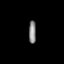
Tissue: prostate
Cell type: T cells
Senescence score: 0.7526
Nuclear area (px): 157
Mean DAPI intensity: 140.325